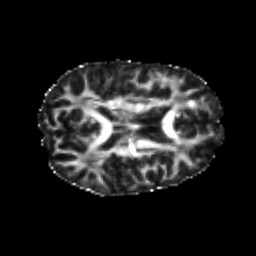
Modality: FA
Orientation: axial
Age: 21
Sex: female
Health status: healthy
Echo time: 0.074 s